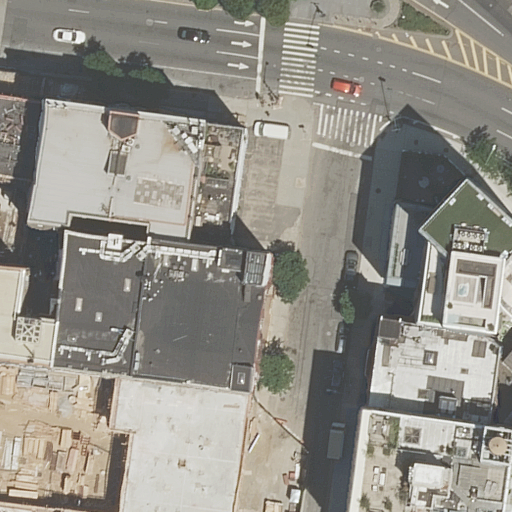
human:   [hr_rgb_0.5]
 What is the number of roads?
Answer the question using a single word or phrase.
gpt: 11

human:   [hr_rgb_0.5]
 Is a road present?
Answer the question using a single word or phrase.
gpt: yes

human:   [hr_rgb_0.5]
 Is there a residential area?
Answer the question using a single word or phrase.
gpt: yes

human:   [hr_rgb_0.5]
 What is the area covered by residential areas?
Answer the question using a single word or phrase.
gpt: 10612m2

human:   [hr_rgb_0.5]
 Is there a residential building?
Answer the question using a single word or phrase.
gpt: yes

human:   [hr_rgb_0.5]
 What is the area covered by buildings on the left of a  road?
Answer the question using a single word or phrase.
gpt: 4797m2

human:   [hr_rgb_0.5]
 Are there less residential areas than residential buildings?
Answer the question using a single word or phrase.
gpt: yes

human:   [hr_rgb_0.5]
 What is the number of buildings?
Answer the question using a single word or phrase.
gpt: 10

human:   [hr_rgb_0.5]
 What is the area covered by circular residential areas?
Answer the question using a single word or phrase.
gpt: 0m2

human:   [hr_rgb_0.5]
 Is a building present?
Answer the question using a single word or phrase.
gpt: yes

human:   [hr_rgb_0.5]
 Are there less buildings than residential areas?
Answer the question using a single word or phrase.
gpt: no

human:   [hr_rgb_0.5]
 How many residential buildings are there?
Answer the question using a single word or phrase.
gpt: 10

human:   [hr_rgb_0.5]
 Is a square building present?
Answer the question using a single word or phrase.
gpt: no

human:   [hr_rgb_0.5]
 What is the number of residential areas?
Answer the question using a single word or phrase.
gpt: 1

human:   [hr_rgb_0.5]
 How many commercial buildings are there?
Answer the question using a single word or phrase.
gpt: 0

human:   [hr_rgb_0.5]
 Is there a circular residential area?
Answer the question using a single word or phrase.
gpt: no

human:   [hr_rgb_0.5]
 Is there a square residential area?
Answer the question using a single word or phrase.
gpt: no

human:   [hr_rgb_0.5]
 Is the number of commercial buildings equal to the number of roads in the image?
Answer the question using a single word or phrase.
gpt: no

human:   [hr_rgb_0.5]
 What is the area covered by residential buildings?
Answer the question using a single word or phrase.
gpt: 5127m2

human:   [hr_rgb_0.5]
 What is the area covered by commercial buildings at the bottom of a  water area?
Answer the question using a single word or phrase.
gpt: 0m2

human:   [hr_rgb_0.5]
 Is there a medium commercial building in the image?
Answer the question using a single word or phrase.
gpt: no

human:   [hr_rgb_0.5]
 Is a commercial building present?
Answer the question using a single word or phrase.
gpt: no

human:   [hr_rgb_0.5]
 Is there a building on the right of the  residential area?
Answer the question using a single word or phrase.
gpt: no

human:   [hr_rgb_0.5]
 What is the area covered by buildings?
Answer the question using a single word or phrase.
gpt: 5127m2

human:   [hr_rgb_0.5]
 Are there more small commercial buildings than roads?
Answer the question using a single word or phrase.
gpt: no

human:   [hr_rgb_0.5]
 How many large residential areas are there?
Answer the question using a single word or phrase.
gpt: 1

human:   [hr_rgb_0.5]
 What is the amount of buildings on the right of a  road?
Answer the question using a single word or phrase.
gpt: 5

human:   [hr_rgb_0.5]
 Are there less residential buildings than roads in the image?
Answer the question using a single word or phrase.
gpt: yes

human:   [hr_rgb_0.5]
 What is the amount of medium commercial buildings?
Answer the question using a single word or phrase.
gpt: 0

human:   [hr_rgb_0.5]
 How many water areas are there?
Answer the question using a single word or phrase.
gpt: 0

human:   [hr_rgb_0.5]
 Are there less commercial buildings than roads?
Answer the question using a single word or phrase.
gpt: yes

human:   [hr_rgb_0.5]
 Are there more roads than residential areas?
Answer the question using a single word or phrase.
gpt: yes

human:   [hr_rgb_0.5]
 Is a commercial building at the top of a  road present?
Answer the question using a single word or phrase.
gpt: no

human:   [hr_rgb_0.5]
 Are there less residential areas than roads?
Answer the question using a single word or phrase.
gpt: yes

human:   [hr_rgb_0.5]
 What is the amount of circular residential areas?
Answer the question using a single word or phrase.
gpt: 0

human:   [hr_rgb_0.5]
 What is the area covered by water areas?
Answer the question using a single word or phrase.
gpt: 0m2

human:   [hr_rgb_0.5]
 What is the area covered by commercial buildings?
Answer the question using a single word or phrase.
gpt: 0m2

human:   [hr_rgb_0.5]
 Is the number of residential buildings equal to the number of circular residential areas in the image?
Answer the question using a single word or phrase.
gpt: no

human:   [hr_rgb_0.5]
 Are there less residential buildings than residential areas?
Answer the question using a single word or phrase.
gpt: no

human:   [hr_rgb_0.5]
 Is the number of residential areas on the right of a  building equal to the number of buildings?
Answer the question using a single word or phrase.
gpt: no

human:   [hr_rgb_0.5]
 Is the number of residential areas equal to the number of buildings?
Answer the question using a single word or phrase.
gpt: no

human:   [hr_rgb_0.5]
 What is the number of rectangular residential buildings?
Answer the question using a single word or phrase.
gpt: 5

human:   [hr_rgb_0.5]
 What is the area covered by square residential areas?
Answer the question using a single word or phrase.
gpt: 0m2

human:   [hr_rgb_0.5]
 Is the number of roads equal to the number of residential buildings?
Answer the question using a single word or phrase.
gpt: no

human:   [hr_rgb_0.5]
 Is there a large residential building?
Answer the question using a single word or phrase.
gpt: yes

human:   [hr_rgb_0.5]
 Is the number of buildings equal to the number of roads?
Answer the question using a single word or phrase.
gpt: no

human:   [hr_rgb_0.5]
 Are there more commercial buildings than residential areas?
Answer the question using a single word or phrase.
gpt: no

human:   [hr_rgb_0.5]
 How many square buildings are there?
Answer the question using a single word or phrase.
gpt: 0

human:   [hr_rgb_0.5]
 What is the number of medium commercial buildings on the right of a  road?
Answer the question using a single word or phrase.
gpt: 0

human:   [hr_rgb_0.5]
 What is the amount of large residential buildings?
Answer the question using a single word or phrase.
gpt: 5

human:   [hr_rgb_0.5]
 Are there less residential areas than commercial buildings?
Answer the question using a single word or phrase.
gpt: no

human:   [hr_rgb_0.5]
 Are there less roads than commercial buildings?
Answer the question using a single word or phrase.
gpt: no

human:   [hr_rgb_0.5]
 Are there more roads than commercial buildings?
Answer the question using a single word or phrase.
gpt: yes

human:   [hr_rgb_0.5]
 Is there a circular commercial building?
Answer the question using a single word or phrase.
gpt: no

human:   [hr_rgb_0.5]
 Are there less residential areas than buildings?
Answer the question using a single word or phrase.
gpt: yes

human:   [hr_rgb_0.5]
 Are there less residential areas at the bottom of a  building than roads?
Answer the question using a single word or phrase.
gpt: yes

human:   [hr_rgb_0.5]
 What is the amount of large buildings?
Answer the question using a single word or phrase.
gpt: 5

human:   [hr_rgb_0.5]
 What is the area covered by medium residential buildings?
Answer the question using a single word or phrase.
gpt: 969m2

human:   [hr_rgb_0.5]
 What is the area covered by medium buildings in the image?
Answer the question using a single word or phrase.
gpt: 969m2

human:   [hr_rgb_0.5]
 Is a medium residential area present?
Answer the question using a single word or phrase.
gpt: no

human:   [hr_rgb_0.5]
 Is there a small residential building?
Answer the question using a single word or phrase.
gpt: yes

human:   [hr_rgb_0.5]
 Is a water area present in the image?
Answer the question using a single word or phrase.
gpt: no

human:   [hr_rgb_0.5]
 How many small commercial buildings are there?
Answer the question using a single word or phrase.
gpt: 0

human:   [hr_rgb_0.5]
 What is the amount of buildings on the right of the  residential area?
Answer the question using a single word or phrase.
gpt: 0